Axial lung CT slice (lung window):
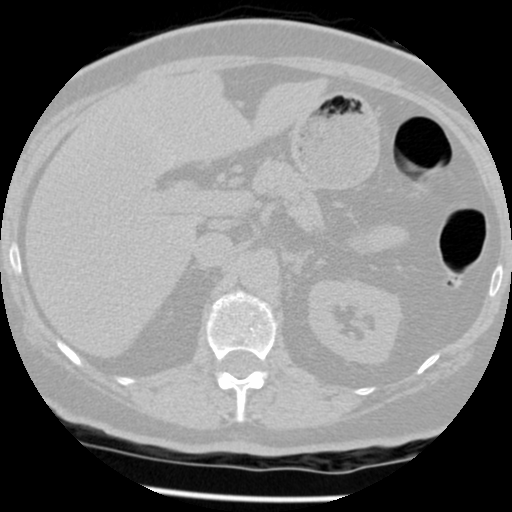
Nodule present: no